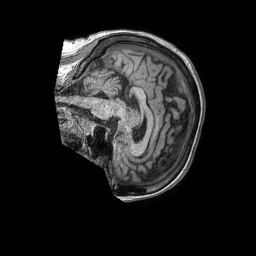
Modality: T1w
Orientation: sagittal
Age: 62
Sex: female
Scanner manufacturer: philips
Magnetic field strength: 1.5 T
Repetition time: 0.007996 s
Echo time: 0.003676 s